Question: I'm playing around with Chartist.js and just wondering if you can give me a hand applying some styling to the SVG. Here is my code as follows:
jQuery:
'''
new Chartist.Line('.ct-chart', {
labels: [1, 2, 3, 4, 5, 6, 7, 8],
series: [
[5, 9, 7, 8, 5, 3, 5, 4]
]
}, {
low: 0,
showArea: true
});
'''
HTML:
'''
<div class="ct-chart ct-perfect-fourth"></div>
'''
CSS:
'''
.ct-chart .ct-series.ct-series-a .ct-area { fill: orange; }
.ct-chart .ct-series.ct-series-a .ct-line { stroke: orange; }
.ct-chart .ct-series.ct-series-a .ct-point { stroke: orange; }
body { background: #203135; }
'''
I'm just trying to simulate what they have on this awesome design i found on dribbble where each data point has an outline of a darker shade/similar shade to the background. I have tried using outline in CSS, but it produces a square of black (or whatever colour i choose) around the data point, and i can't work out how to get it rounded
And finally, here is what i have already in a jsFiddle - <URL>
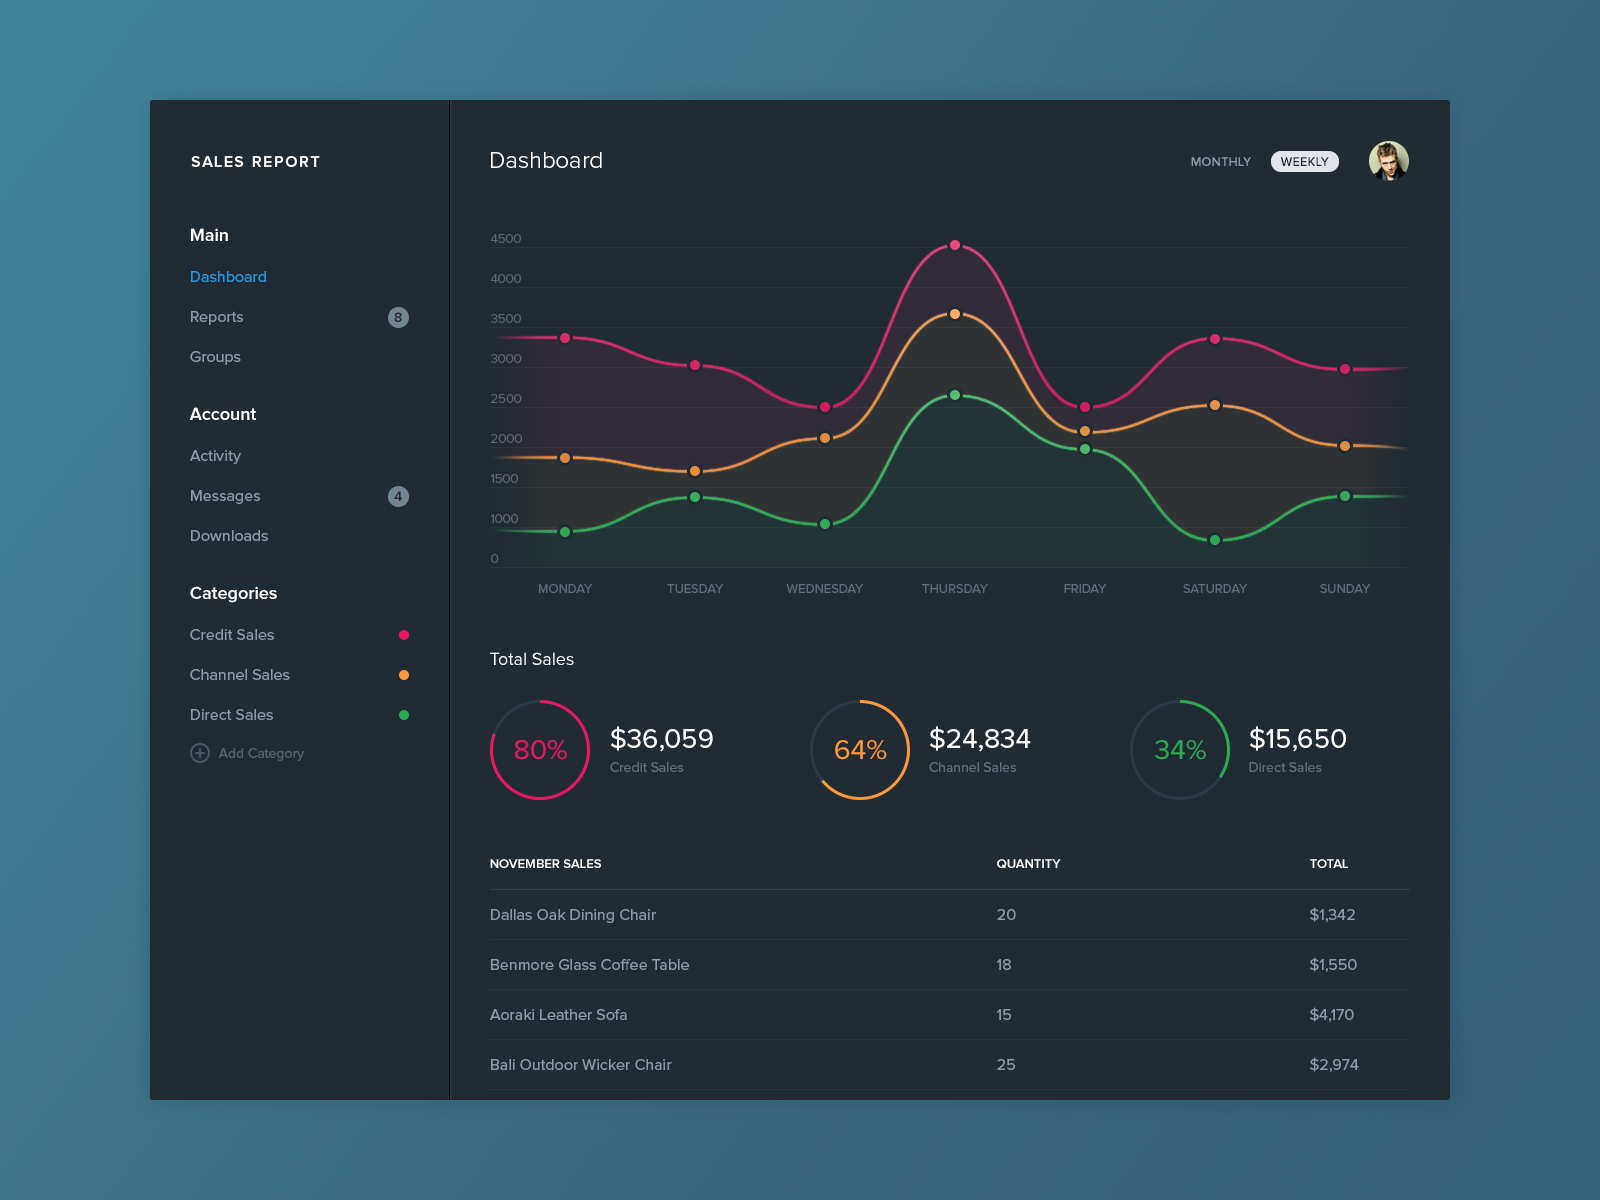
Answer: You can replace the data point default '<line>' element by a '<circle>' element. This way you can control the circle stroke color, width and fill color.
<URL>
'''
var chart = new Chartist.Line('.ct-chart', {
labels: [1, 2, 3, 4, 5, 6, 7, 8, 9, 10],
series: [
[5, 9, 7, 8, 5, 3, 5, 4, 9, 23],
]
}, {
low: 0,
showArea: true,
lineSmooth: Chartist.Interpolation.simple({
divisor: 2
}),
});
chart.on('draw', function(data) {
if (data.type === 'point') {
var circle = new Chartist.Svg('circle', {
cx: [data.x],
cy: [data.y],
r: [7],
}, 'ct-circle');
data.element.replace(circle);
}
});
'''
'''
<script src="https://cdnjs.cloudflare.com/ajax/libs/chartist/0.7.2/chartist.min.js"></script>
<link href="https://cdnjs.cloudflare.com/ajax/libs/chartist/0.7.2/chartist.min.css" rel="stylesheet" />
<style>
.ct-chart .ct-series.ct-series-a .ct-area {fill: orange;}
.ct-chart .ct-series.ct-series-a .ct-line {stroke: orange;stroke-width: 3px;}
.ct-circle {fill: orange;stroke-width: 5;stroke: #203135;}
body {background: #203135;}
</style>
<div class="ct-chart ct-perfect-fourth"></div>
'''
Reference : <URL>